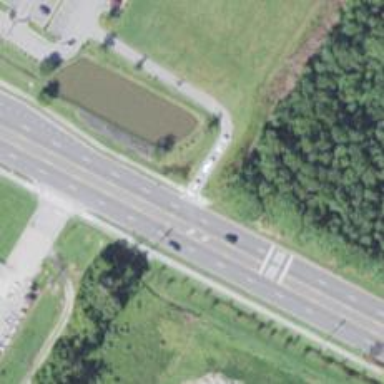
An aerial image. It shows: Uncontrolled crossing along footway.